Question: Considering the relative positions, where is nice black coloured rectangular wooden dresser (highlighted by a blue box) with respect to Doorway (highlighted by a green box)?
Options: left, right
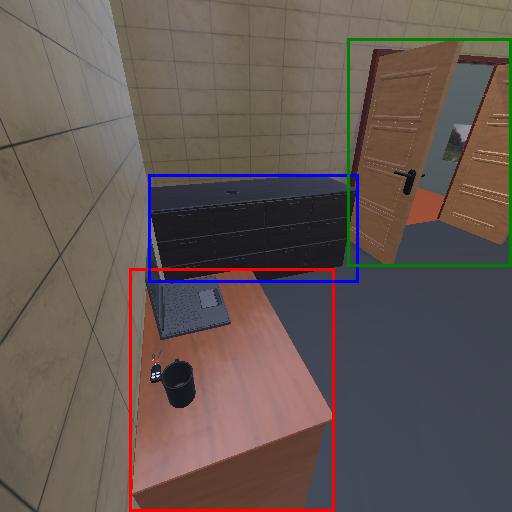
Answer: left